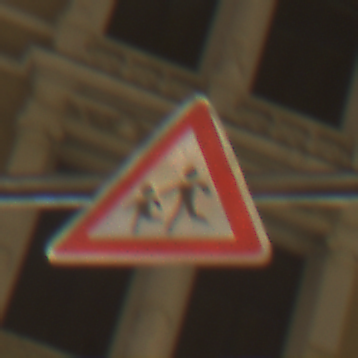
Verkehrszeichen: KinderRechts
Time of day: Night
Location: Outdoor (Urban)
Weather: Clear
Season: NotSpecified
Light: Artificial